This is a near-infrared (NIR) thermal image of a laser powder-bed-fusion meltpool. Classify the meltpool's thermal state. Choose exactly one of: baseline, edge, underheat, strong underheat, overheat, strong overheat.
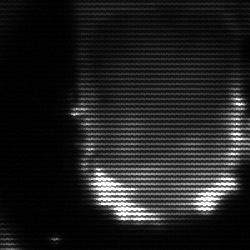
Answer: baseline